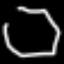
Label: octagon